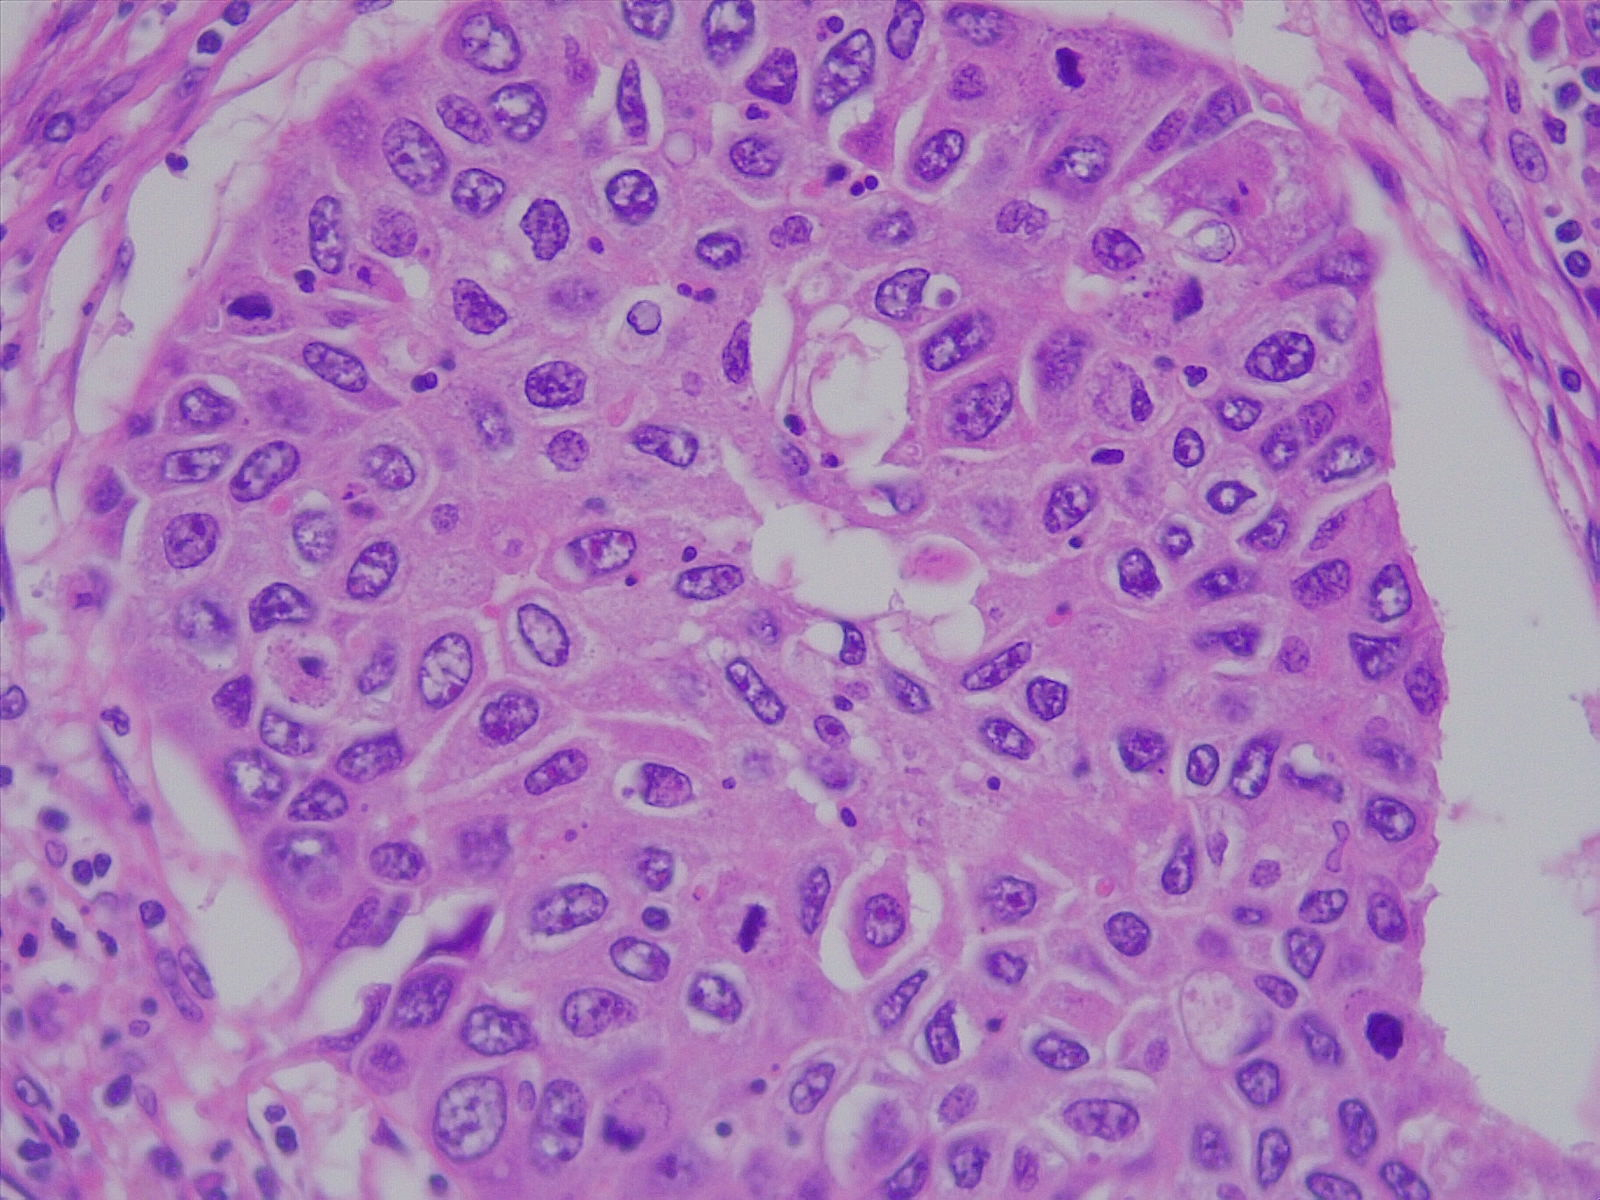
Label: lung squamous cell carcinoma, poorly differentiated